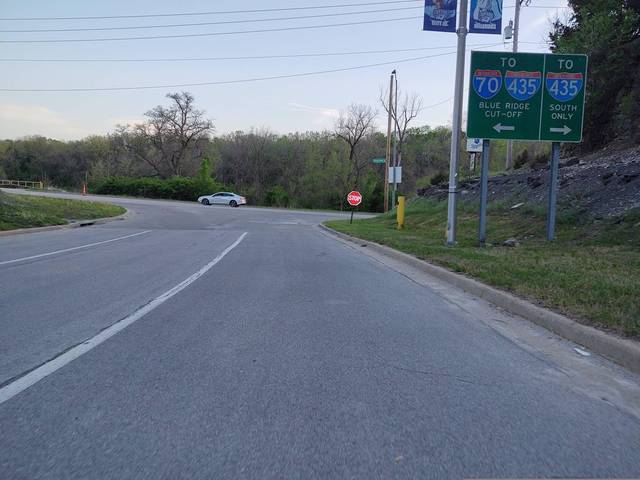
Region: United States
Coordinates: 39.041, -94.482